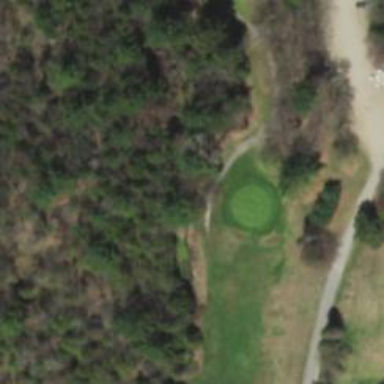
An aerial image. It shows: Path for golf carts.